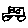
Label: car